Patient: sex M, age 80
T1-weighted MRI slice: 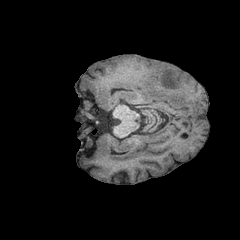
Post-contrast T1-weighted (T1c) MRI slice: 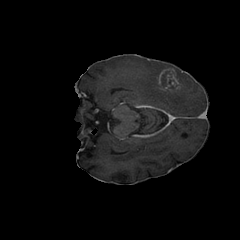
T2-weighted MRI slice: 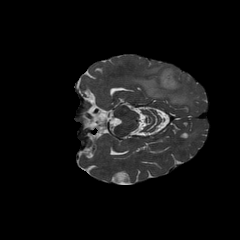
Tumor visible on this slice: yes
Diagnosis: Glioblastoma, IDH-wildtype
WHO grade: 4